Question: Please have a look at the below code
'''
import java.awt.*;
import java.awt.event.*;
import java.text.NumberFormat;
import java.text.ParseException;
import java.text.SimpleDateFormat;
import java.util.*;
import java.util.logging.Level;
import java.util.logging.Logger;
import javax.swing.*;
import javax.swing.table.*;
public class TableBasic extends JFrame
{
public TableBasic()
{
String[] columnNames = {"Date", "String", "Long", "Boolean"};
Object[][] data =
{
{getJavaDate("13-11-2020"), "A", new Long(1), Boolean.TRUE },
{getJavaDate("13-11-2018"), "B", new Long(2), Boolean.FALSE},
{getJavaDate("12-11-2015"), "C", new Long(9), Boolean.TRUE },
{getJavaDate("12-11-2015"), "D", new Long(4), Boolean.FALSE}
};
final JTable table = new JTable(data, columnNames);
table.setPreferredScrollableViewportSize(table.getPreferredSize());
table.setAutoCreateRowSorter(true);
table.getColumnModel().getColumn(0).setCellRenderer(tableCellRenderer);
// DefaultRowSorter has the sort() method
DefaultRowSorter sorter = ((DefaultRowSorter)table.getRowSorter());
ArrayList list = new ArrayList();
list.add( new RowSorter.SortKey(0, SortOrder.DESCENDING) );
sorter.setSortKeys(list);
sorter.sort();
JScrollPane scrollPane = new JScrollPane( table );
getContentPane().add( scrollPane );
}
private TableCellRenderer tableCellRenderer = new DefaultTableCellRenderer()
{
SimpleDateFormat f = new SimpleDateFormat("dd-MM-yyyy");
public Component getTableCellRendererComponent(JTable table,Object value, boolean isSelected, boolean hasFocus,int row, int column)
{
if( value instanceof Date)
{
value = f.format(value);
}
return super.getTableCellRendererComponent(table, value, isSelected,hasFocus, row, column);
}
};
private Date getJavaDate(String s)
{
try {
SimpleDateFormat sdf = new SimpleDateFormat("dd-MM-yyyy");
Date d = sdf.parse(s);
return d;
} catch (ParseException ex) {
Logger.getLogger(TableBasic.class.getName()).log(Level.SEVERE, null, ex);
return null;
}
}
public static void main(String[] args)
{
TableBasic frame = new TableBasic();
frame.setDefaultCloseOperation( EXIT_ON_CLOSE );
frame.pack();
frame.setLocationRelativeTo( null );
frame.setVisible(true);
}
}
'''
Now, just try to Sort it using the 'Date' field. It is sorting it in an invalid way! Below is the result!

Why this is happening like this? I have even used 'cell render'!
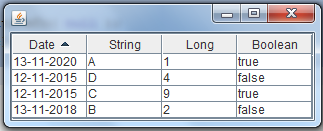
Answer: @ Sniper not an answert, but I can't resist, because your code is very complicated, wrong designed, miss there lighweight required for ...
'''
import java.awt.*;
import java.text.DateFormat;
import java.text.ParseException;
import java.text.SimpleDateFormat;
import java.util.*;
import java.util.logging.Level;
import java.util.logging.Logger;
import javax.swing.*;
import static javax.swing.JFrame.EXIT_ON_CLOSE;
import javax.swing.table.*;
public class TableBasic {
private JFrame frame = new JFrame();
private String[] columnNames = {"Date", "String", "Long", "Boolean"};
private Object[][] data = {
{getJavaDate("13-11-2020"), "A", new Double(1), Boolean.TRUE},
{getJavaDate("13-11-2018"), "B", new Double(2), Boolean.FALSE},
{getJavaDate("12-11-2015"), "C", new Double(9), Boolean.TRUE},
{getJavaDate("12-11-2015"), "D", new Double(4), Boolean.FALSE}
};
private DefaultTableModel model = new DefaultTableModel(data, columnNames) {
@Override
public Class<?> getColumnClass(int column) {
return getValueAt(0, column).getClass();
}
};
private JTable table = new JTable(model);
private JScrollPane scrollPane = new JScrollPane(table);
private static final DateFormat DATE_FORMAT = new SimpleDateFormat("dd/MM/yyyy");
public TableBasic() {
table.setPreferredScrollableViewportSize(table.getPreferredSize());
table.setAutoCreateRowSorter(true);
setRenderers();
// DefaultRowSorter has the sort() method
table.getRowSorter().toggleSortOrder(0);
frame.add(scrollPane);
frame.setDefaultCloseOperation(EXIT_ON_CLOSE);
frame.pack();
frame.setLocationRelativeTo(null);
frame.setVisible(true);
}
private void setRenderers() {
//TableColumnModel m = table.getColumnModel();
//"Integer", "String", "Interger", "Double", "Boolean", "Double", "String", "Boolean", "Date"
table.setDefaultRenderer(Date.class, new DateRenderer());
}
private Date getJavaDate(String s) {
try {
SimpleDateFormat sdf = new SimpleDateFormat("dd-MM-yyyy");
Date d = sdf.parse(s);
return d;
} catch (ParseException ex) {
Logger.getLogger(TableBasic.class.getName()).log(Level.SEVERE, null, ex);
return null;
}
}
public static void main(String[] args) {
EventQueue.invokeLater(new Runnable() {
@Override
public void run() {
TableBasic frame = new TableBasic();
}
});
}
private class DateRenderer extends DefaultTableCellRenderer {
private static final long serialVersionUID = 1L;
@Override
public Component getTableCellRendererComponent(JTable table, Object value, boolean isSelected, boolean hasFocus, int row, int column) {
super.getTableCellRendererComponent(table, value, isSelected, hasFocus, row, column);
if (!(value instanceof Date)) {
return this;
}
setText(DATE_FORMAT.format((Date) value));
return this;
}
}
}
'''